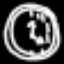
Label: clock